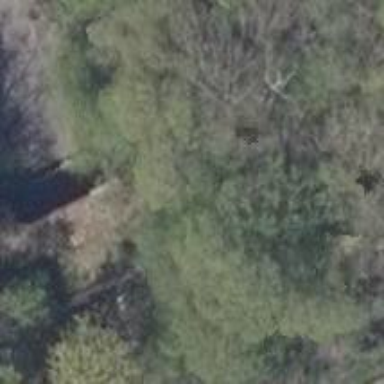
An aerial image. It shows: Abandoned railway bridge of historical significance.